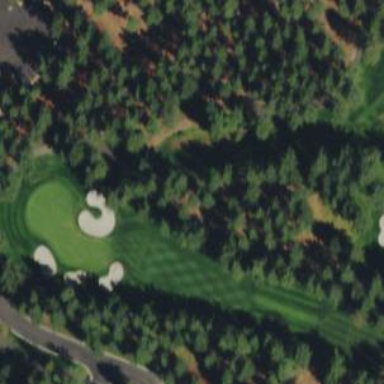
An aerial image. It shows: Golf tee.